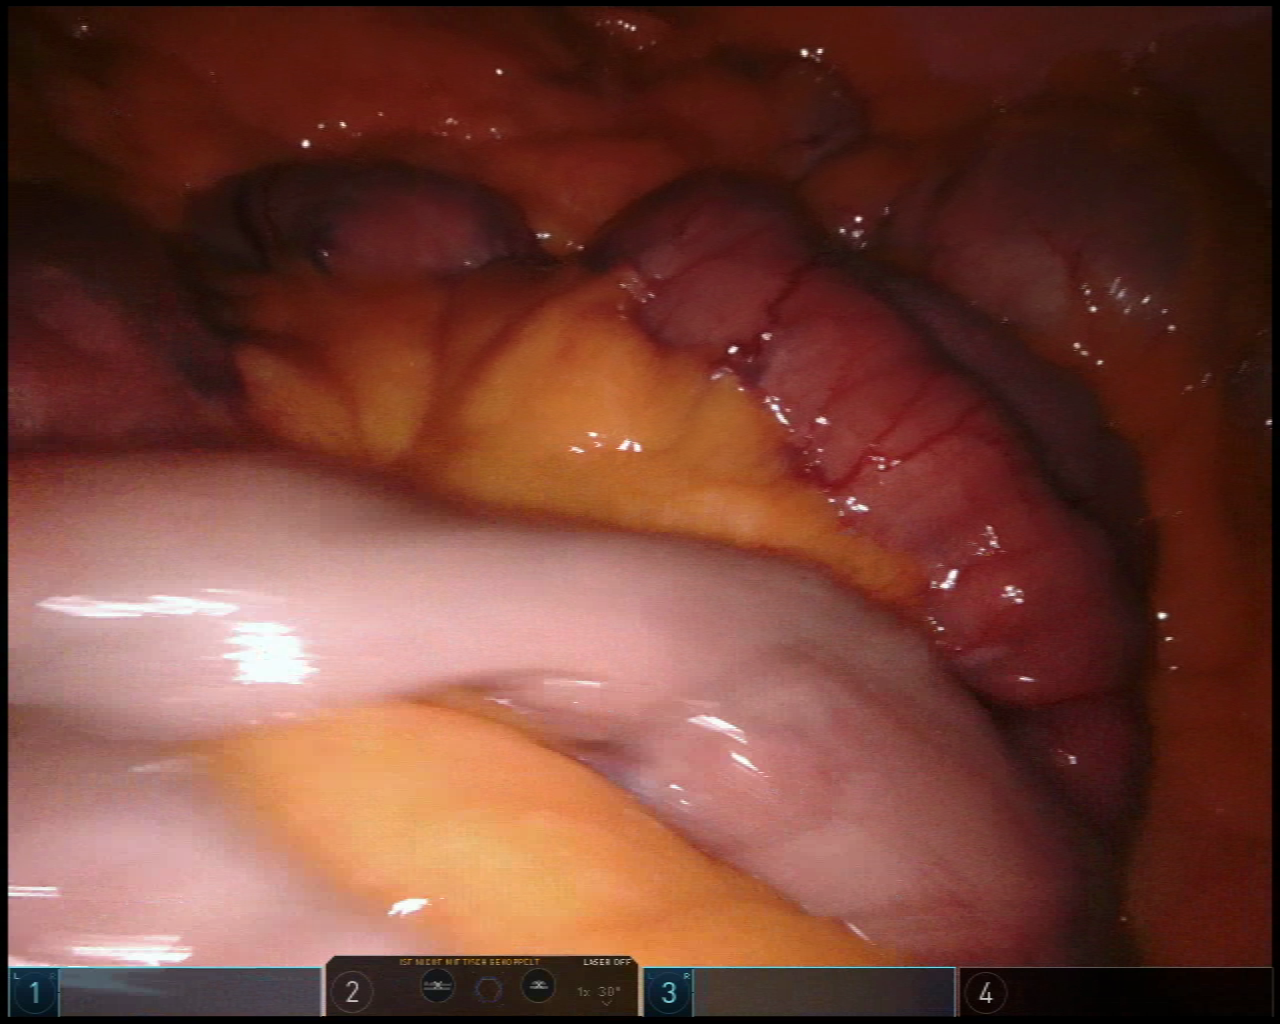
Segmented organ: small_intestine
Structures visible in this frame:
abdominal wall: no
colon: yes
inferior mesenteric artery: no
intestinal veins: no
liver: no
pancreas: no
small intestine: yes
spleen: no
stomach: no
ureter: no
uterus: no
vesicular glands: no